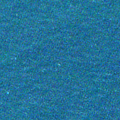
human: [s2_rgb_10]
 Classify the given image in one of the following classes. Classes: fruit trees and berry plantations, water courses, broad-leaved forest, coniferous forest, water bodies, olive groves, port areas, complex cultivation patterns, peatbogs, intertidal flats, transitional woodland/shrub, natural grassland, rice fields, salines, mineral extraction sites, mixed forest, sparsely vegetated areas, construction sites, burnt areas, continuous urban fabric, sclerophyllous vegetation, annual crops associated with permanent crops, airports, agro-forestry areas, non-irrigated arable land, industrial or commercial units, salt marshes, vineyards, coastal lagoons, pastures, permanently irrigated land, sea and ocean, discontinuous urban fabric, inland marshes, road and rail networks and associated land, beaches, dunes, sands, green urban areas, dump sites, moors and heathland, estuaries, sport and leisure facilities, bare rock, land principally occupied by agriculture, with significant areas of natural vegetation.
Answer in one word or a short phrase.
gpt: sea and ocean